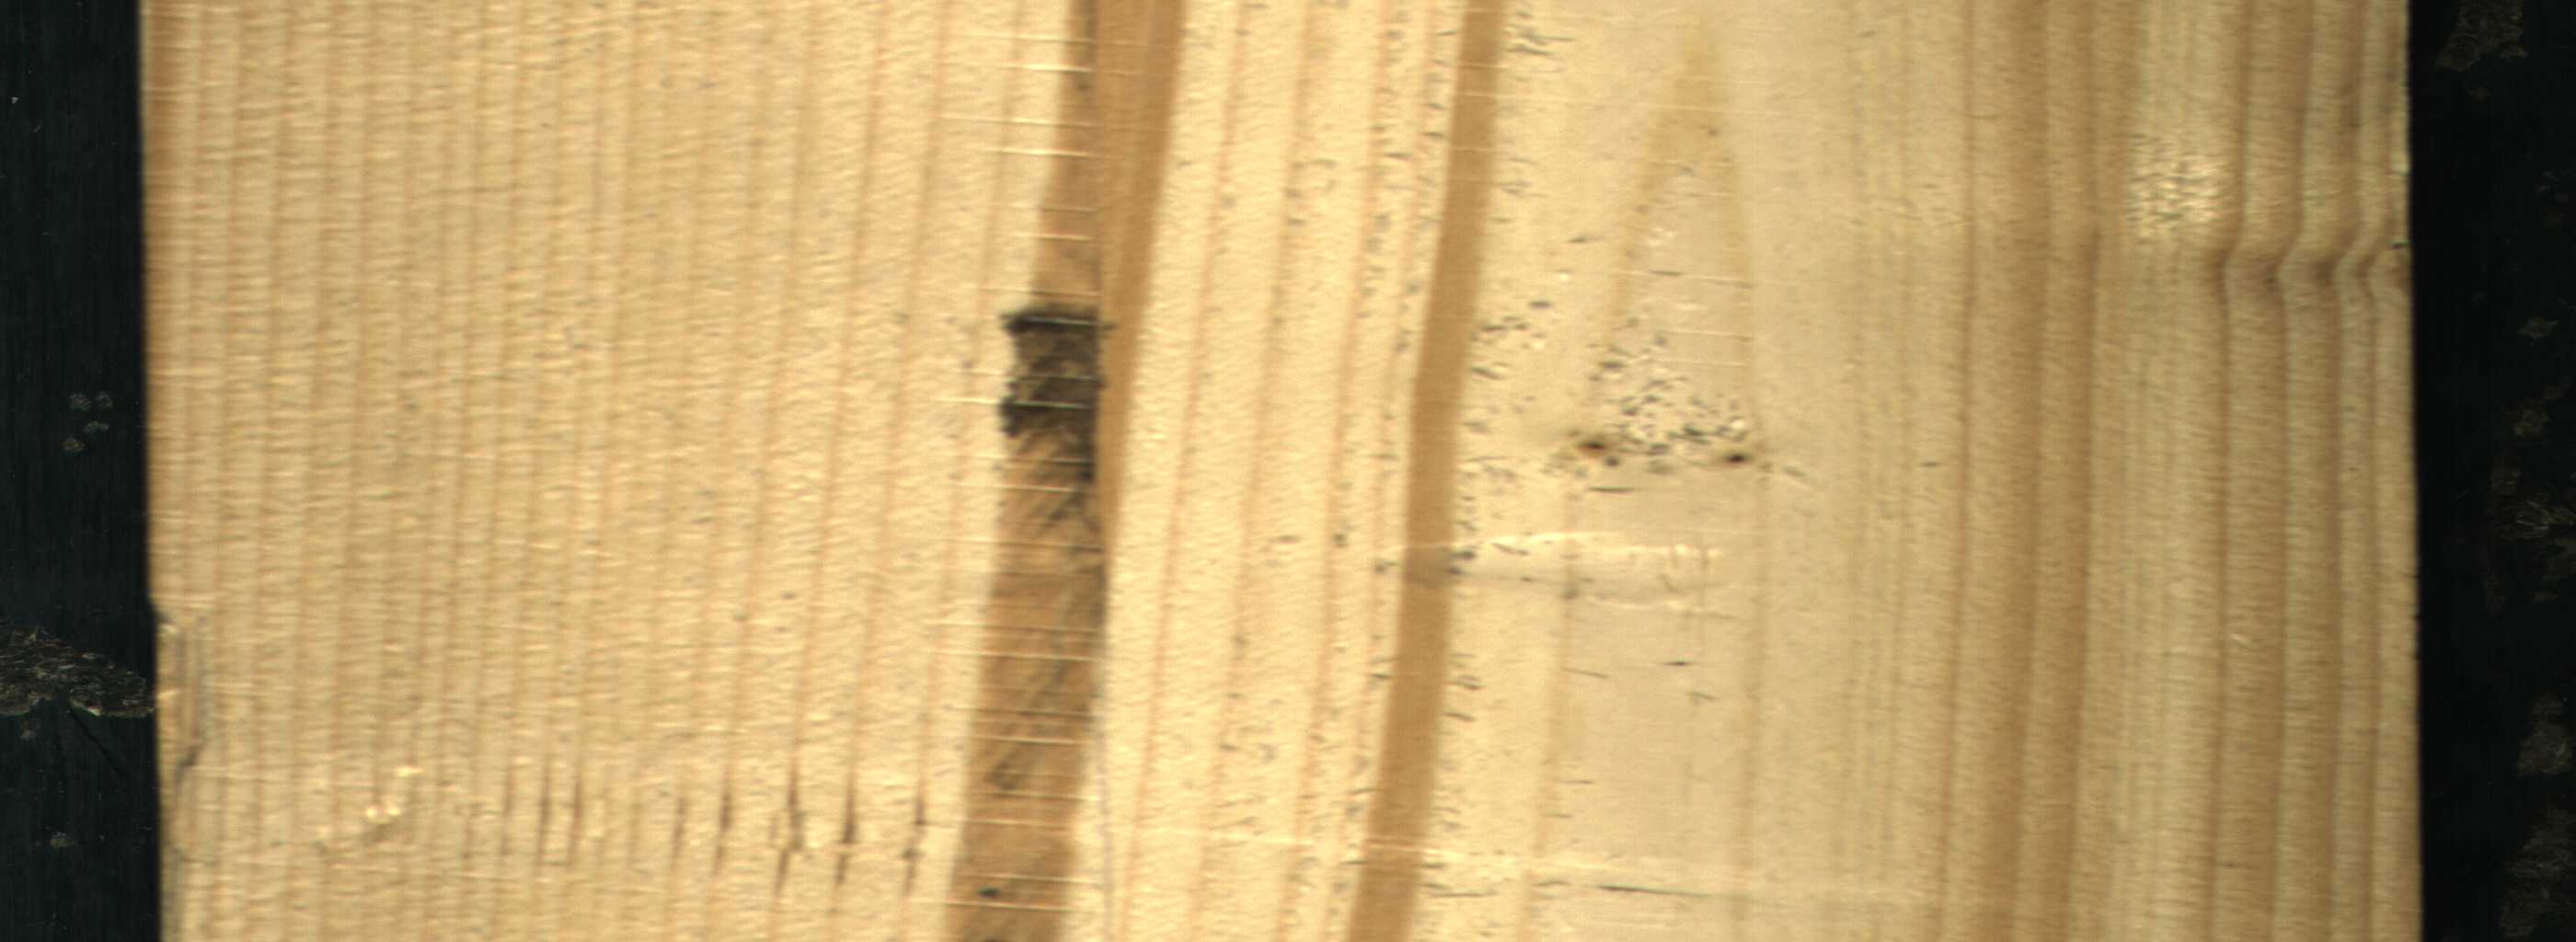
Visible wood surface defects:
Quartzity